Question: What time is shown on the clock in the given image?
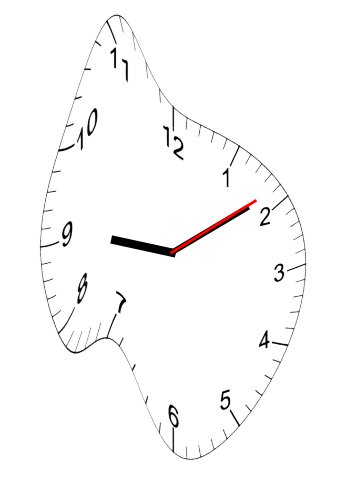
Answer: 09:09:09